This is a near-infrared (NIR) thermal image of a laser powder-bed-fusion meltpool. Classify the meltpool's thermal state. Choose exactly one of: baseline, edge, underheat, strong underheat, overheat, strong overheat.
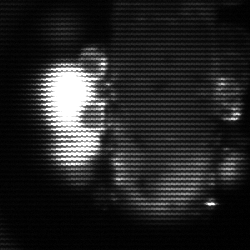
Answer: strong underheat